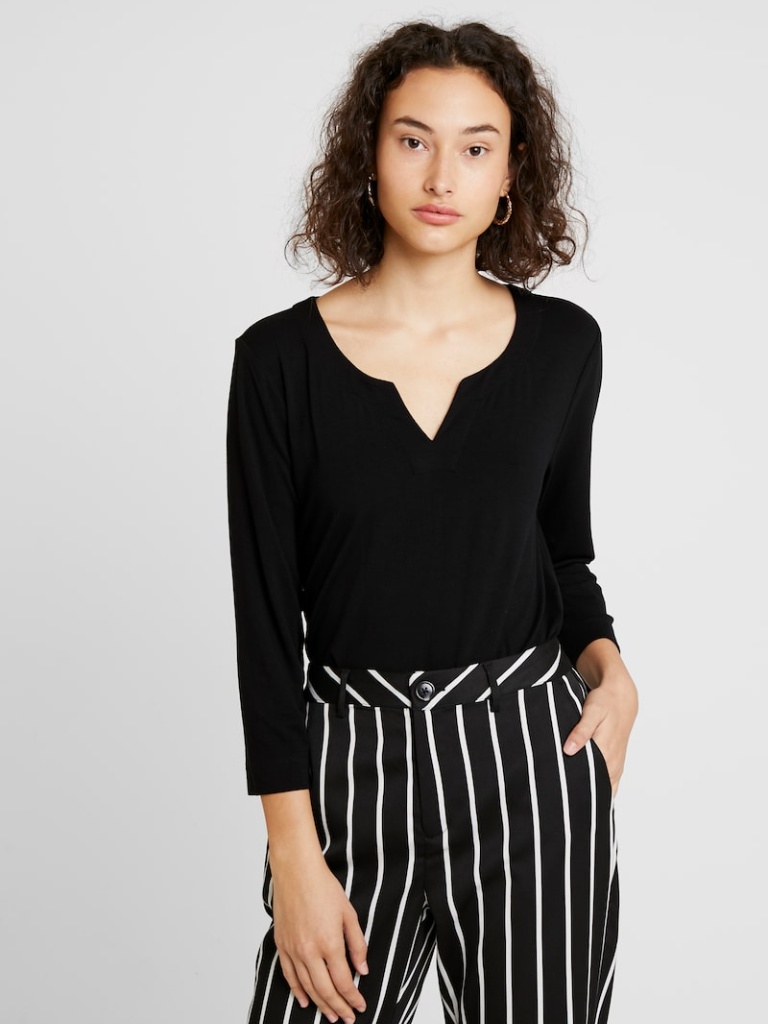
jersey relaxed a long-sleeved with the sleeves down hip length Fully Tucked in v-neck tunic